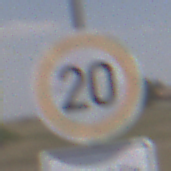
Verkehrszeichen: Geschwindigkeit20
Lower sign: ZeitangabenMitBeschraenkungAufWochentage8
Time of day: Midday
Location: Outdoor (Nature)
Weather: PartlyCloudy
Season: NotSpecified
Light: Natural